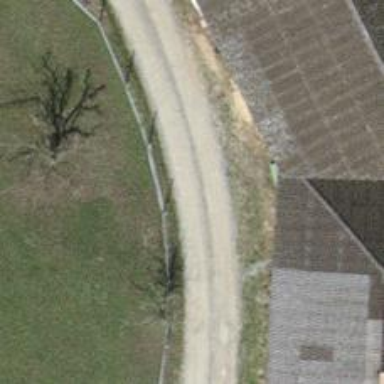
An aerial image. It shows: Service road with gravel surface.